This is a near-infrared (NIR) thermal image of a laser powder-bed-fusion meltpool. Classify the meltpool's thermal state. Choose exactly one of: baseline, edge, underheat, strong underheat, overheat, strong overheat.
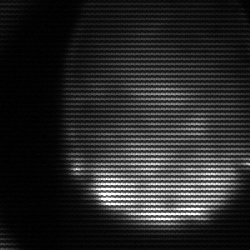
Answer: edge